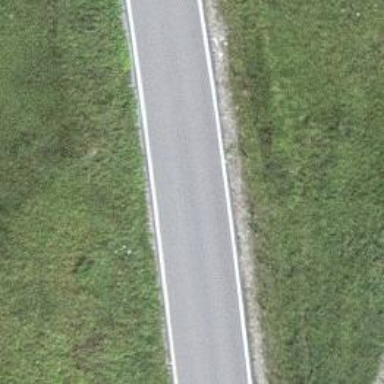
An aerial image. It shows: Tertiary road with asphalt surface.